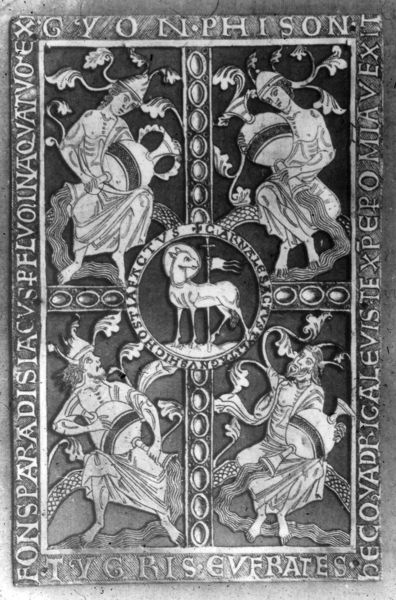
Titel: Platte von einem Buchdeckel
Institution: Paris, Musée de Cluny
Schlagwörter: gott, wasser, menschen, hut, männer, hund, tier, hochformat, ornament, rahmen, figur, kreis, krug, vase, relief, schrift, fahne, rand, figuren, wein, inschrift, metall, platte, vier, gefäß, lamm, kreuz, religion, druck, schwarzweiss, radierung, stich, text, schlange, personifikation, buchdeckel, heiligenschein, flüssigkeit, jesus, opfer, rebe, heilig, gefäße, szenen, flüsse, latein, schütten, lamm gottes, opferlamm, innenschrift, latien, k, otnamente, musikanten orientalisch